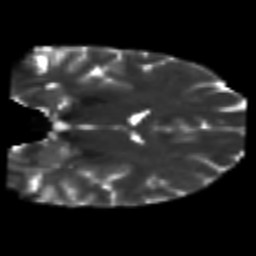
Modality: T2w
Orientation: coronal
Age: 24
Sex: female
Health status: healthy
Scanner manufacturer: ge
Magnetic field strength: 3 T
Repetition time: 11 s
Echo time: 0.072 s